Question: I have a JFrame with dimension X : it contains a JComponent with size X and this JComponent is contained into a JScrollBar with .
The screenshot

The code
'''
/**component */
public class LinesComponent extends JPanel
....
/***other class: CommandPanel contains the LinesComponents*/
public class CommandPanel extends JPanel{
....
private LinesComponent panel;
/*JScrollPanel*/
private void buildScrollPanel(Container container) {
JScrollPane scroll = new JScrollPane(panel);
scroll.setSize(1000,1000);
scroll.setBorder(new LineBorder(Color.BLACK));
scroll.setHorizontalScrollBarPolicy(ScrollPaneConstants.HORIZONTAL_SCROLLBAR_ALWAYS);
scroll.setVerticalScrollBarPolicy(ScrollPaneConstants.VERTICAL_SCROLLBAR_ALWAYS);
container.add(scroll);
}
/**JFrame*/
private void buildFrame(String title) {
this.testFrame = new JFrame(title);
this.testFrame.setLayout(new FlowLayout());
this.testFrame.setDefaultCloseOperation(JFrame.EXIT_ON_CLOSE);
this.testFrame.setLocationRelativeTo(null);
this.testFrame.setSize(500,500);
this.testFrame.setBackground(EnumColor.BACKGROUND_PANEL.getValue());
}
//end CommandPanel
'''
As showed into screenshot, the window has the scrollbar but it isn't working.
I tried to change the dimensions of and but the situation doesn't change.
I know that the scroll appears when the dimension of are greater of dimensione of container, but in this moment I see that I lose some information but I don't understand what is.
Do you have any suggest, please?
PS into screenshot I show that the scroll doesn't work, but in my the scroll has to work in vertical and horizontal senses
PS PS all my code in only one class
'''
package testDebug;
import java.awt.Color;
import java.awt.Container;
import java.awt.Dimension;
import java.awt.FlowLayout;
import java.awt.Graphics;
import java.awt.GridLayout;
import java.awt.LayoutManager;
import java.awt.event.ActionListener;
import java.util.ArrayList;
import java.util.Iterator;
import java.util.LinkedList;
import java.util.List;
import javax.swing.JButton;
import javax.swing.JFrame;
import javax.swing.JLabel;
import javax.swing.JPanel;
import javax.swing.JScrollPane;
import javax.swing.JTextField;
import javax.swing.ScrollPaneConstants;
import javax.swing.border.LineBorder;
public class AllClasses {
public static void main(String[] a){
CommandPanel commandPanel=new CommandPanel("test", new ArrayList<MyPoint>());
}
}
class LinesComponent extends JPanel{
private static final long serialVersionUID = 1L;
private final LinkedList<Line> lines = new LinkedList<Line>();
private static class Line {
final int x1;//x del primo punto
final int y1;//y del primo punto
final int x2;//x del secondo punto
final int y2;//y del secondo punto
final Color color;
final int pressure;
public Line(int x1, int y1, int x2, int y2, Color color) {
this.x1 = x1;
this.y1 = y1;
this.x2 = x2;
this.y2 = y2;
this.color = color;
this.pressure=3;
}
public Line(int x1, int y1, int x2, int y2, int newPressure, Color color) {
this.x1 = x1;
this.y1 = y1;
this.x2 = x2;
this.y2 = y2;
this.pressure=newPressure;
this.color = color;
}
}//Line
public LinesComponent(){
setBorder(new LineBorder(Color.BLACK));
setBackground(Color.WHITE);
setPreferredSize(new Dimension(400, 400));
}
public void clearLines() {
this.lines.clear();
repaint();
}
@Override
protected void paintComponent(Graphics g) {
super.paintComponent(g);
for (Line line : this.lines) {
g.setColor(line.color);
g.fillOval(line.x1,line.y1, line.pressure, line.pressure);
}
}
public void addPoint(MyPoint p, Color randomColor) {
//call addLine(double x, double y, double xtilt, double ytilt, Color randomColor);
}
private void addLine(double x, double y, double xtilt, double ytilt, Color randomColor) {
this.lines.add(new Line((int) x, (int) y, (int) xtilt, (int) ytilt, randomColor));
repaint();
}
}
enum EnumButton {
DECREASE_X("-"),
INCREASE_X("+"),
DECREASE_Y("-"),
INCREASE_Y("+"),
DECREASE_ZOOM("-"),
INCREASE_ZOOM("+");
private JButton button;
public JButton button(){
return this.button;
}
private EnumButton(String s){
this.button=new JButton(s);
}
public void addActionListener(ActionListener a){
this.button().addActionListener(a);
}
}
class CommandPanel extends JPanel {
private static final long serialVersionUID = 1L;
private static final String INITIAL_POSITION="0";
private JFrame testFrame = null;
private LinesComponent panelSignature;
private JTextField positionX=new JTextField(5);
private JTextField positionY=new JTextField(5);
public CommandPanel(String title, List<MyPoint> newPoints) {
super();
positionX.setText(INITIAL_POSITION);
positionY.setText(INITIAL_POSITION);
buildFrame(title);
Container container = testFrame.getContentPane();
this.panelSignature=initPanel();
buildScrollPanel(container);
paintLine(newPoints);
allignButtons();
defineFrame();
}
private void buildScrollPanel(Container container) {
JScrollPane scroll = new JScrollPane(panelSignature);
scroll.setSize(300,300);
scroll.setBorder(new LineBorder(Color.BLACK));
scroll.setHorizontalScrollBarPolicy(ScrollPaneConstants.HORIZONTAL_SCROLLBAR_ALWAYS);
scroll.setVerticalScrollBarPolicy(ScrollPaneConstants.VERTICAL_SCROLLBAR_ALWAYS);
container.add(scroll);
}
private void defineFrame() {
this.testFrame.pack();
this.testFrame.setVisible(true);
}
private void paintLine(List<MyPoint> points) {
Iterator<MyPoint> iterator = points.iterator();
while (iterator.hasNext()) {
MyPoint point = iterator.next();
this.panelSignature.addPoint(point,Color.BLUE);
}
}//disegnaLinea
private void allignButtons() {
JPanel buttonPanel = new JPanel(new FlowLayout());
sectionHorizontalMovement(buttonPanel);
sectionVerticalMovement(buttonPanel);
sectionZoom(buttonPanel);
this.testFrame.add(buttonPanel);
}
private void sectionZoom(JPanel buttonPanel) {
buttonPanel.add(EnumLabel.ZOOM.label());
buttonPanel.add(EnumButton.INCREASE_ZOOM.button());
buttonPanel.add(EnumButton.DECREASE_ZOOM.button());
buttonPanel.add(EnumLabel.ZOOM_DIRECTION.label());
buttonPanel.add(EnumLabel.EMPTY.label());
}//sezioneZoom
private void sectionVerticalMovement(JPanel pannelloPulsanti) {
pannelloPulsanti.add(EnumLabel.MOVE_UP_DOWN.label());
pannelloPulsanti.add(EnumButton.INCREASE_Y.button());
pannelloPulsanti.add(EnumButton.DECREASE_Y.button());
pannelloPulsanti.add(EnumLabel.Y_DIRECTION.label());
pannelloPulsanti.add(EnumLabel.MAX_Y_ALLOWED.label());
}//sezioneSpostamentoVerticale
private void sectionHorizontalMovement(JPanel pannelloPulsanti) {
pannelloPulsanti.add(EnumLabel.MOVE_RIGHT_LEFT.label());
pannelloPulsanti.add(EnumButton.INCREASE_X.button());
pannelloPulsanti.add(EnumButton.DECREASE_X.button());
pannelloPulsanti.add(EnumLabel.X_DIRECTION.label());
pannelloPulsanti.add(EnumLabel.MAX_X_ALLOWED.label());
}//sezioneSpostamentoOrizzontale
public LinesComponent initPanel() {
LinesComponent linesComponent= new LinesComponent();
linesComponent.setBorder(new LineBorder(Color.GRAY));
return linesComponent;
}
private void buildFrame(String titolo) {
this.testFrame = new JFrame(titolo);
this.testFrame.setLayout(new FlowLayout());
this.testFrame.setDefaultCloseOperation(JFrame.EXIT_ON_CLOSE);
this.testFrame.setLocationRelativeTo(null);
this.testFrame.setSize(700,700);
this.testFrame.setBackground(Color.WHITE);
}
}
enum EnumLayout {
FRAME(new FlowLayout()), BUTTON_PANEL(new GridLayout(3, 5));
private LayoutManager value;
private EnumLayout(LayoutManager manager){
this.value=manager;
}
public LayoutManager layout() {
return value;
}
}
enum EnumLabel {
MOVE_RIGHT_LEFT("Sposta in orizzontale"),
MOVE_UP_DOWN("Sposta in verticale"),
ZOOM("Zoom"), EMPTY(""),
MAX_X_ALLOWED("LARGHEZZA: 600"), MAX_Y_ALLOWED("ALTEZZA: 600"),
X_DIRECTION("0"), Y_DIRECTION("0"), ZOOM_DIRECTION("1")
;
private JLabel label;
private EnumLabel(String lab){
this.label=new JLabel(lab);
}
public JLabel label (){
return this.label;
}
}
class MyPoint {
// class with the data: useless for position of panel
}
'''
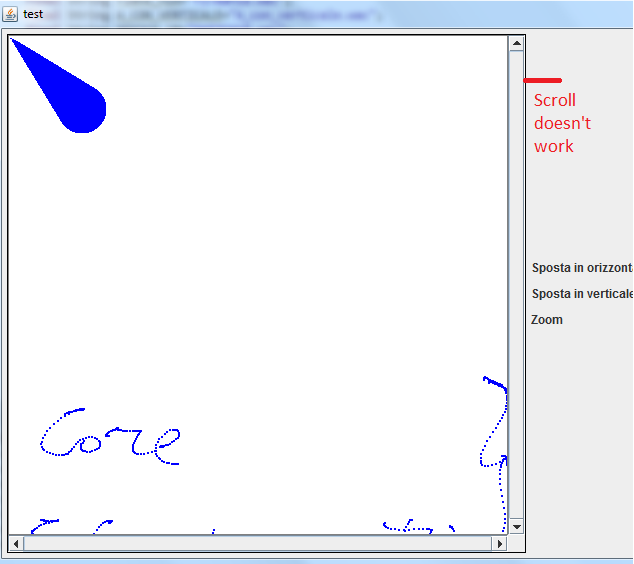
Answer: Scrollpane and its scrollbars entirely rely on the size of the component in the viewport, which, by default, depends of the preferred size of that component.
Check this code which shows you a basic example of how this all works:
'''
import java.awt.Color;
import java.awt.Dimension;
import java.awt.Graphics;
import java.awt.event.ActionEvent;
import java.awt.event.ActionListener;
import javax.swing.JFrame;
import javax.swing.JPanel;
import javax.swing.JScrollPane;
import javax.swing.SwingUtilities;
import javax.swing.Timer;
public class TestScrollPane {
public static class CustomComponent extends JPanel {
private static final int RADIUS = 20;
private int x = 0;
private int y = 0;
private double speed = 18;
private double dx;
private double dy;
public CustomComponent() {
dx = speed;
dy = speed;
Timer t = new Timer(20, new ActionListener() {
@Override
public void actionPerformed(ActionEvent e) {
x += dx;
y += dy;
if (x + RADIUS > getWidth()) {
x = getWidth() - RADIUS;
dx = -speed;
} else if (x < 0) {
x = 0;
dx = speed;
}
if (y + RADIUS > getHeight()) {
y = getHeight() - RADIUS;
dy = -speed;
} else if (y < 0) {
y = 0;
dy = speed;
}
repaint();
}
});
t.start();
}
@Override
protected void paintComponent(Graphics g) {
super.paintComponent(g);
g.setColor(Color.RED);
g.fillOval(x, y, RADIUS, RADIUS);
}
@Override
public Dimension getPreferredSize() {
return new Dimension(600, 600);
}
}
protected void initUI() {
JFrame window = new JFrame(TestScrollPane.class.getSimpleName());
window.setDefaultCloseOperation(JFrame.EXIT_ON_CLOSE);
JScrollPane scroll = new JScrollPane(new CustomComponent(), JScrollPane.VERTICAL_SCROLLBAR_ALWAYS,
JScrollPane.HORIZONTAL_SCROLLBAR_AS_NEEDED);
window.add(scroll);
window.setSize(600, 500);
window.setVisible(true);
}
public static void main(String[] args) {
SwingUtilities.invokeLater(new Runnable() {
@Override
public void run() {
new TestScrollPane().initUI();
}
});
}
}
'''